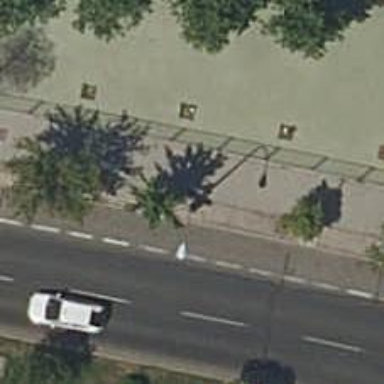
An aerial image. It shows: Sidewalk made of paving stones.